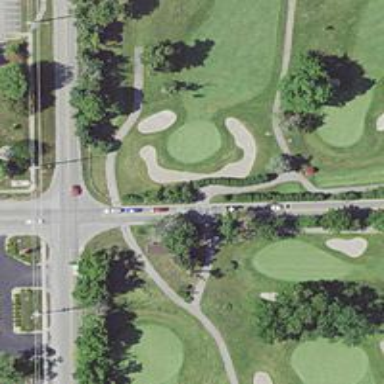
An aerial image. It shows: Service road designated as golf cart path.